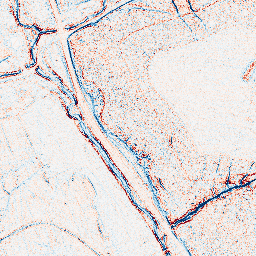
Category: edge_preserving
Decomposition family: anisotropic_diffusion
Decomposition parameters: iterations: 5
kappa: 100
gamma: 0.05
Upsampling method: quartic
Upsampling parameters: scale: 8
Upsampling scale: 8